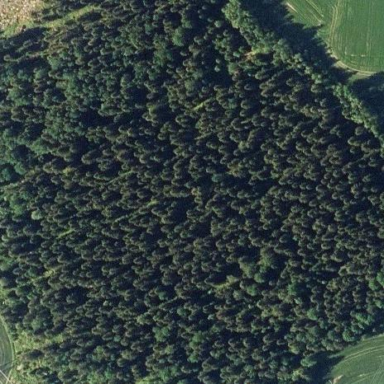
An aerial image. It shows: Forest area.